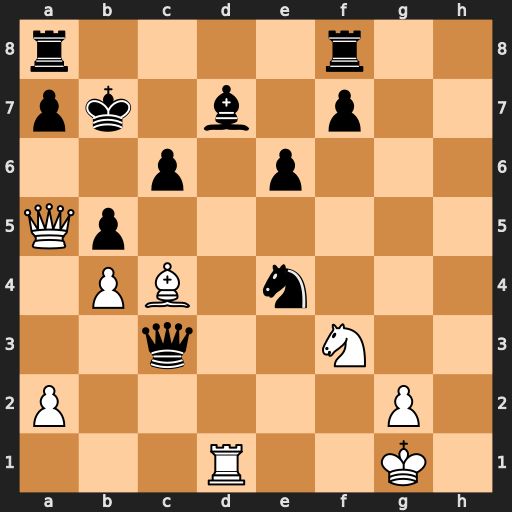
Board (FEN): r4r2/pk1b1p2/2p1p3/Qp6/1PB1n3/2q2N2/P5P1/3R2K1
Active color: w
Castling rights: -
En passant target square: -
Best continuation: Rxd7+ Kc8 Qc7#